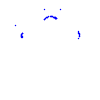
Particle: proton